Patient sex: M
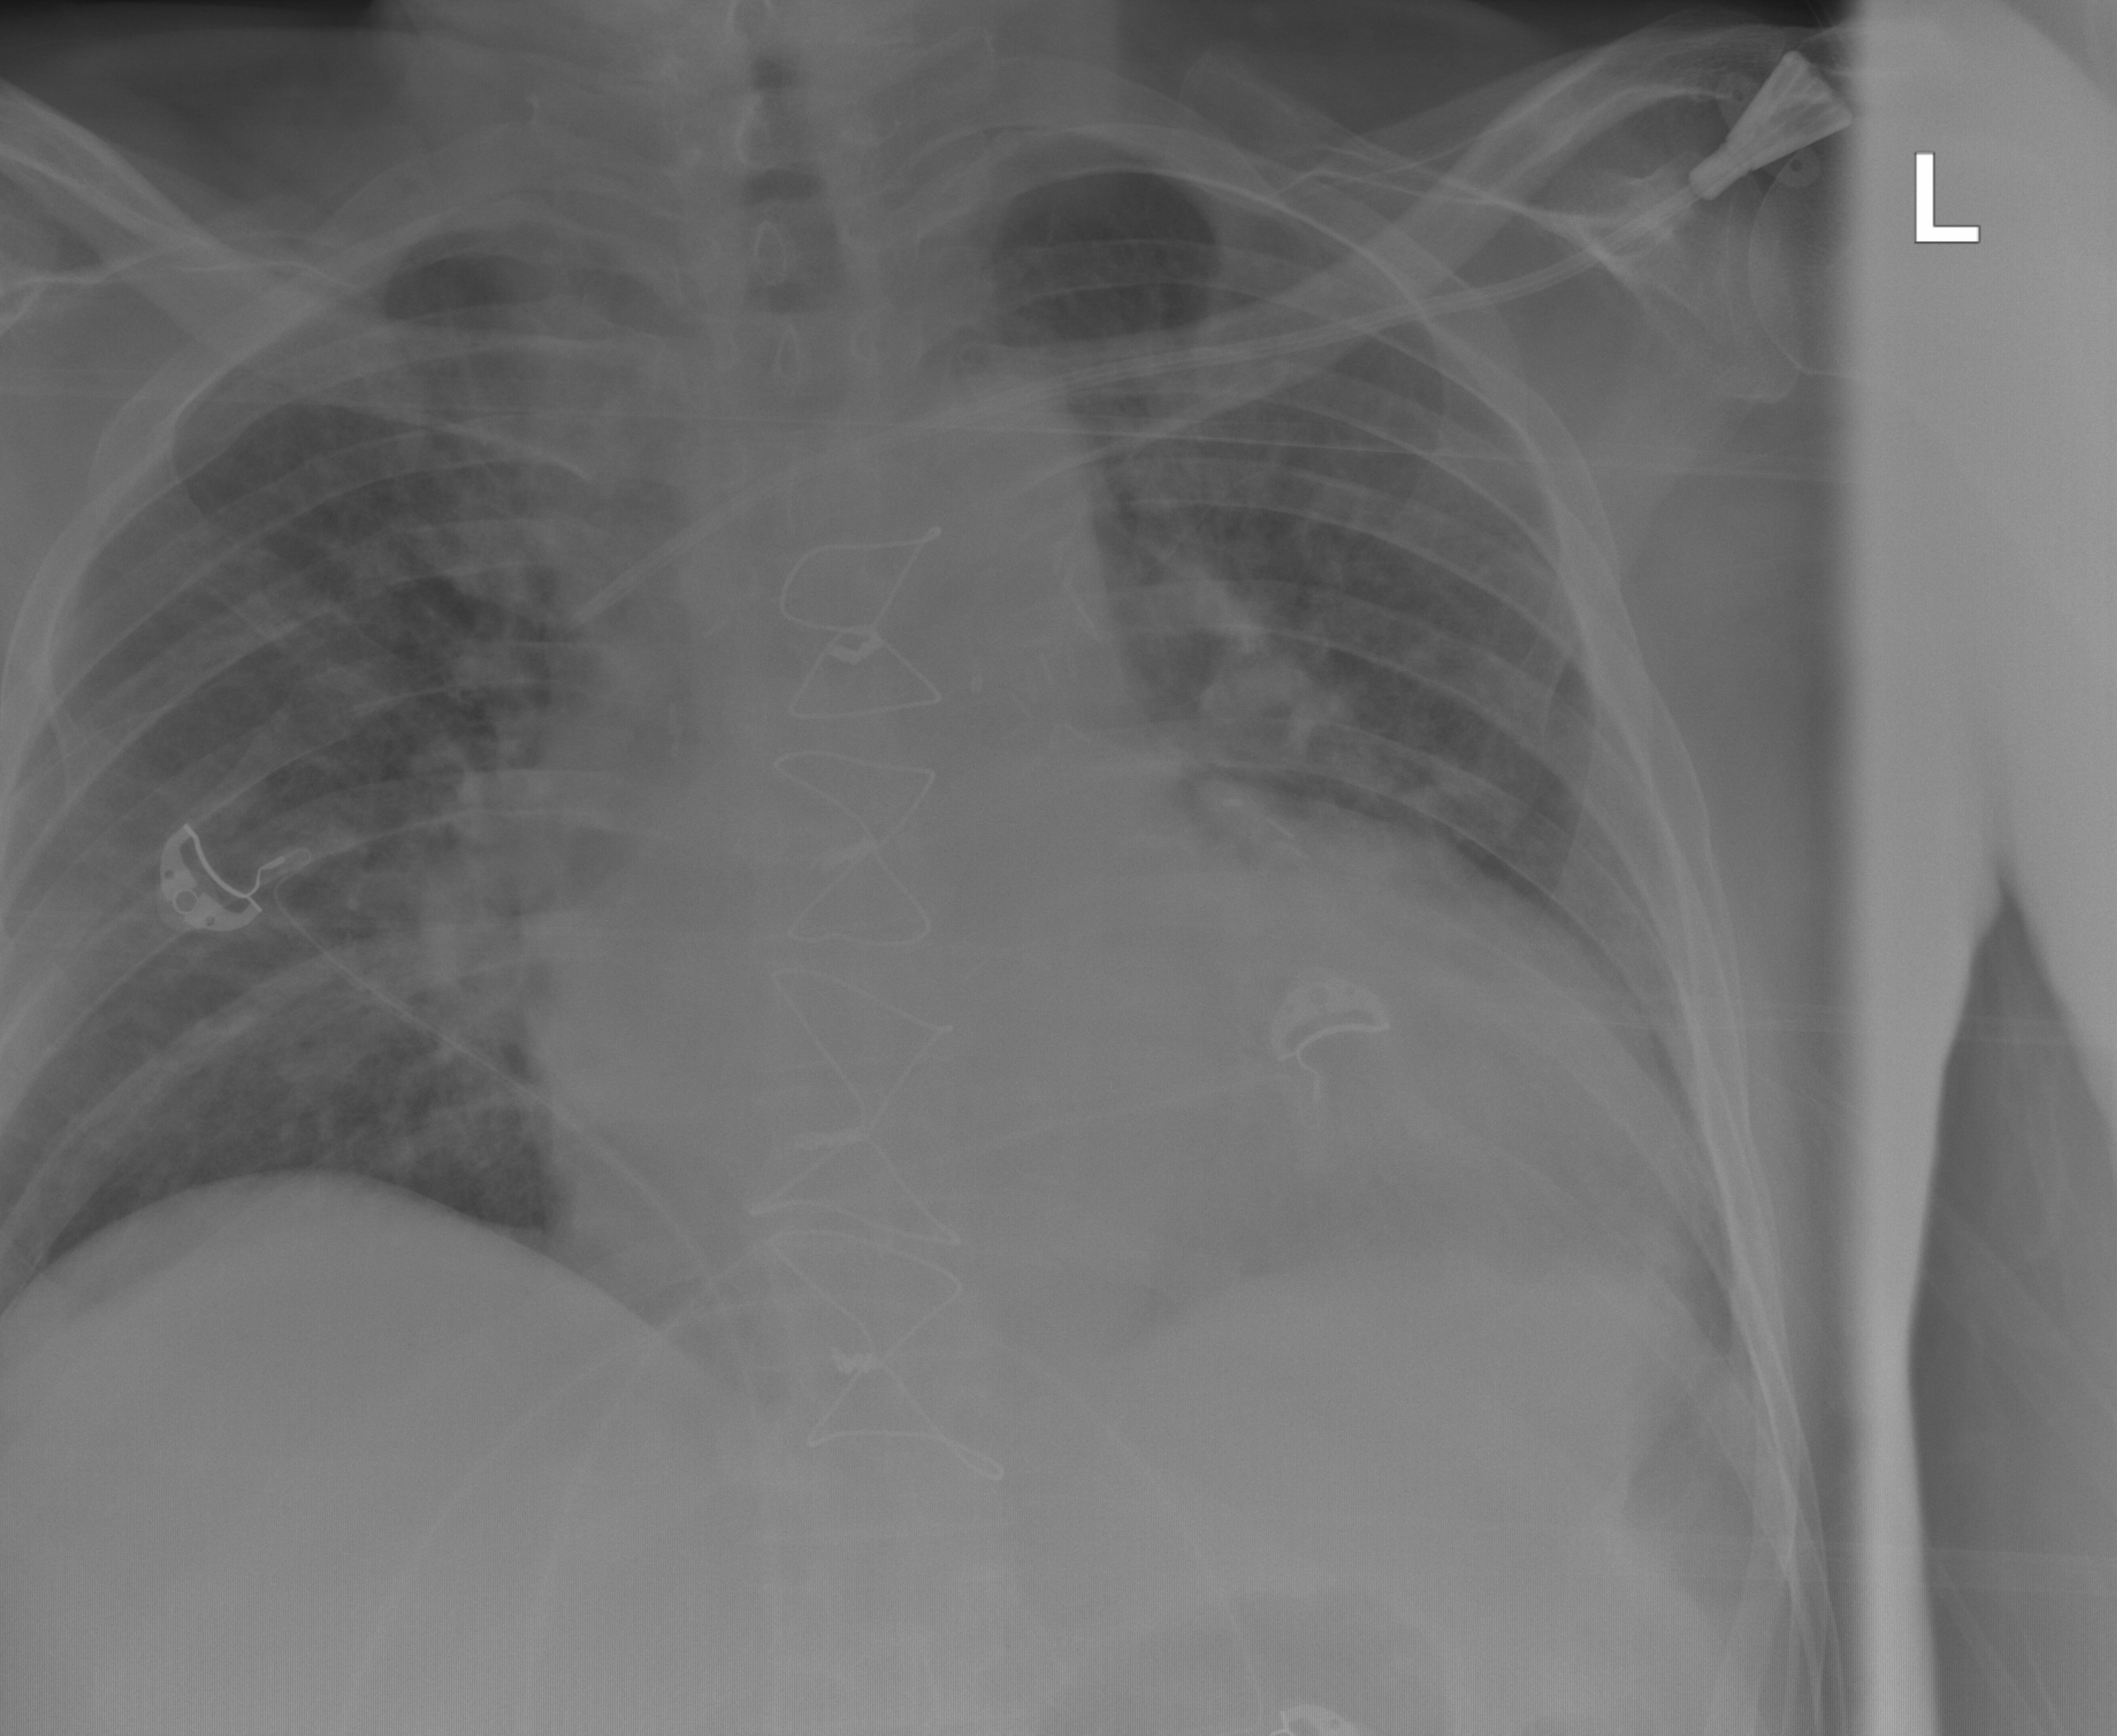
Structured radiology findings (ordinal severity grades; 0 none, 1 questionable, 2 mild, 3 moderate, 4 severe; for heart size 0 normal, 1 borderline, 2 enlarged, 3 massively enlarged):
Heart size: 2
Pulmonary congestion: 2
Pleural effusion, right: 0
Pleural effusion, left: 0
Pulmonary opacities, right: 0
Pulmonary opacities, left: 0
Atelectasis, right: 0
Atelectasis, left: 0